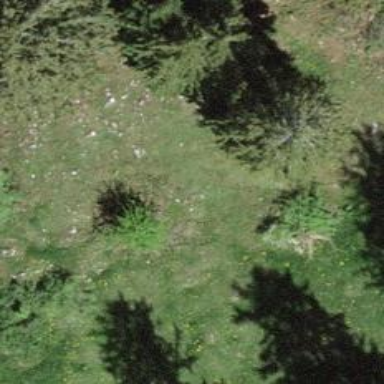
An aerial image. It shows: Beautiful tree in nature.